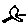
Label: bird